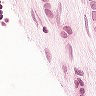
Metastatic tissue present: yes